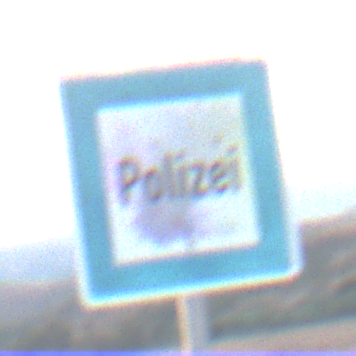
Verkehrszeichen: Polizei
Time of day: SunriseSunset
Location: Outdoor (Nature)
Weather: Clear
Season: NotSpecified
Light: Natural